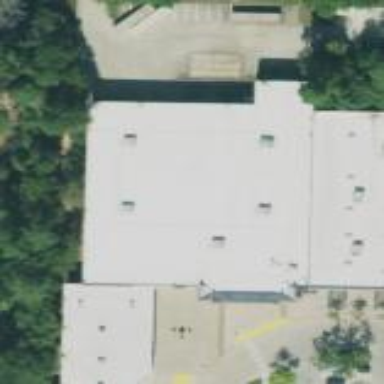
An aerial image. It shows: Building.